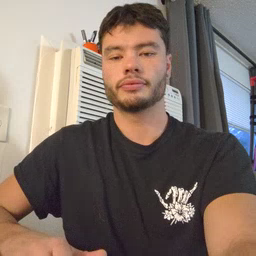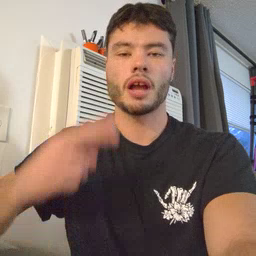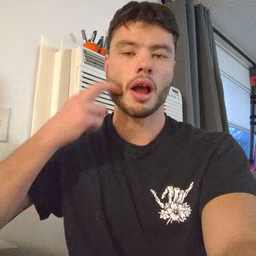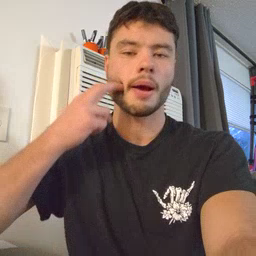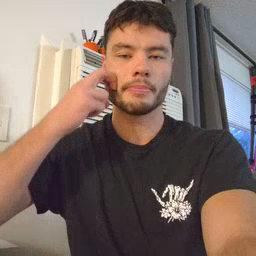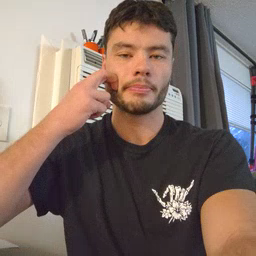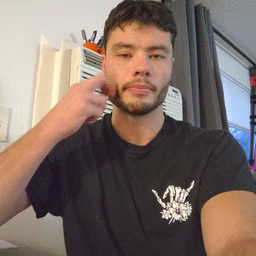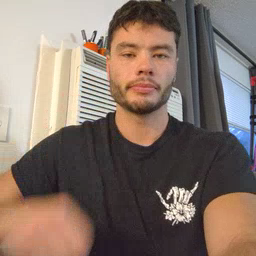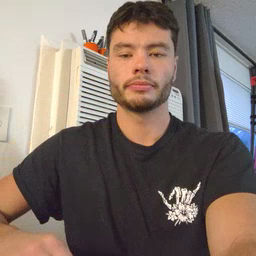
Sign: gum